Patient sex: F
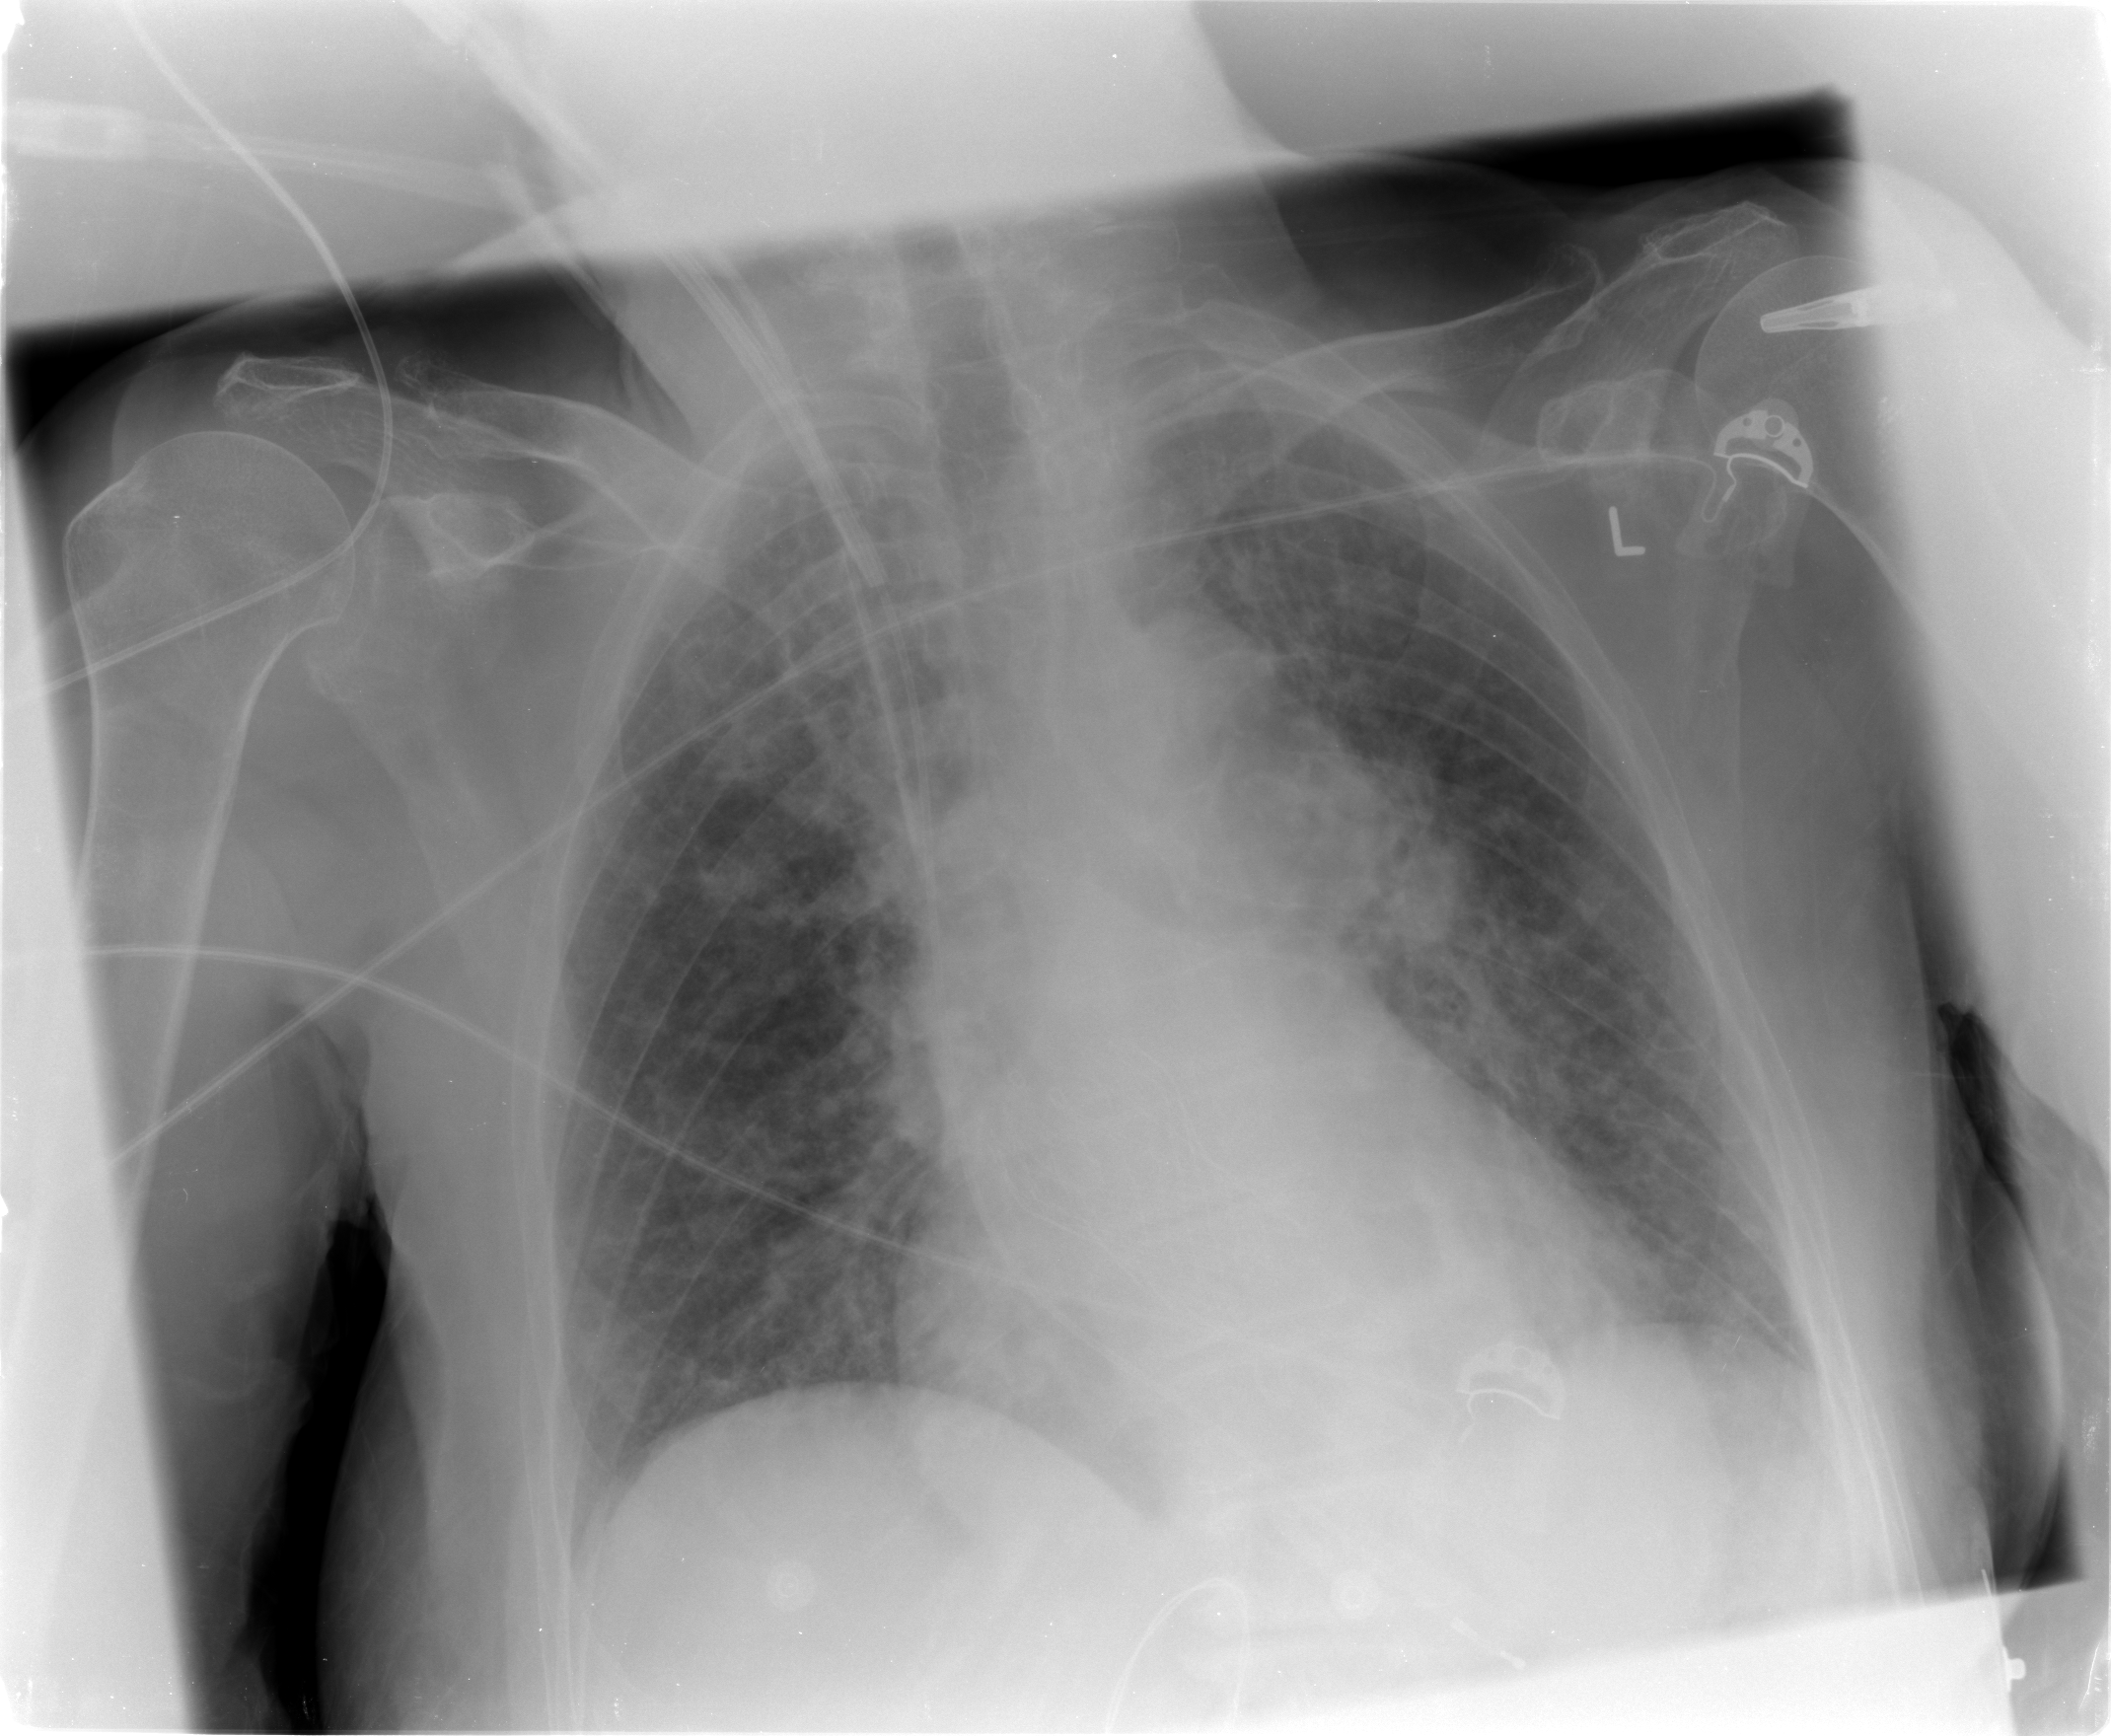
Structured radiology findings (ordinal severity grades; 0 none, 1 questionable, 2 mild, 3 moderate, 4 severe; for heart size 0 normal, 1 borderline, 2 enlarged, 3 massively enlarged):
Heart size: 1
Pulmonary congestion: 2
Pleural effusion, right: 0
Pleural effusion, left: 0
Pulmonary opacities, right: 0
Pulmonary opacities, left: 2
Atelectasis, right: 0
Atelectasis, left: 2